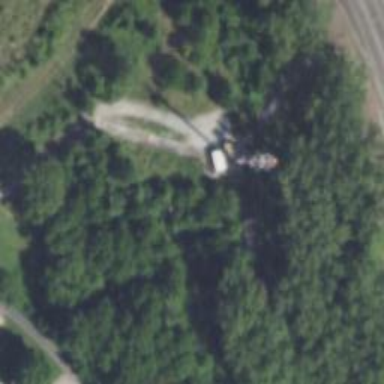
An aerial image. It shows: Mast tower used for communication.